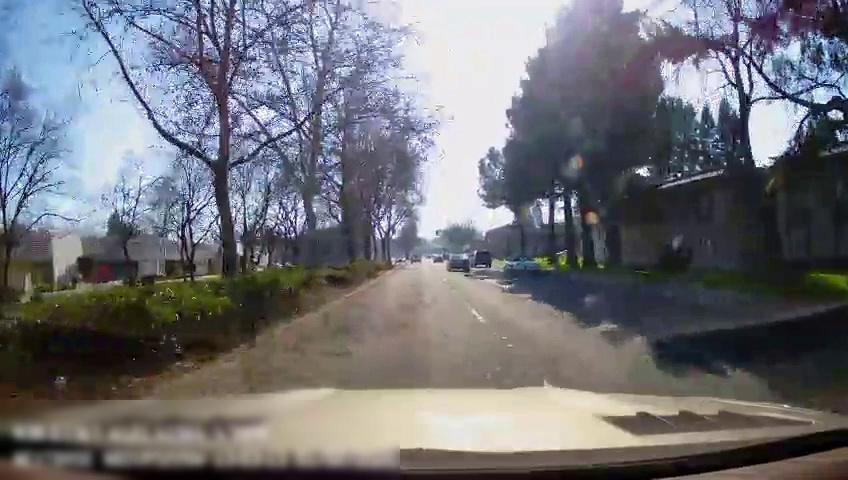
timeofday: Day
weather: Sunny
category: Drivable Space
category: Vehicles | Car
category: Vehicles | Car
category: Vehicles | Car
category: Vehicles | Car
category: Vehicles | Truck
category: Lanes | Current Lane